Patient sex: F
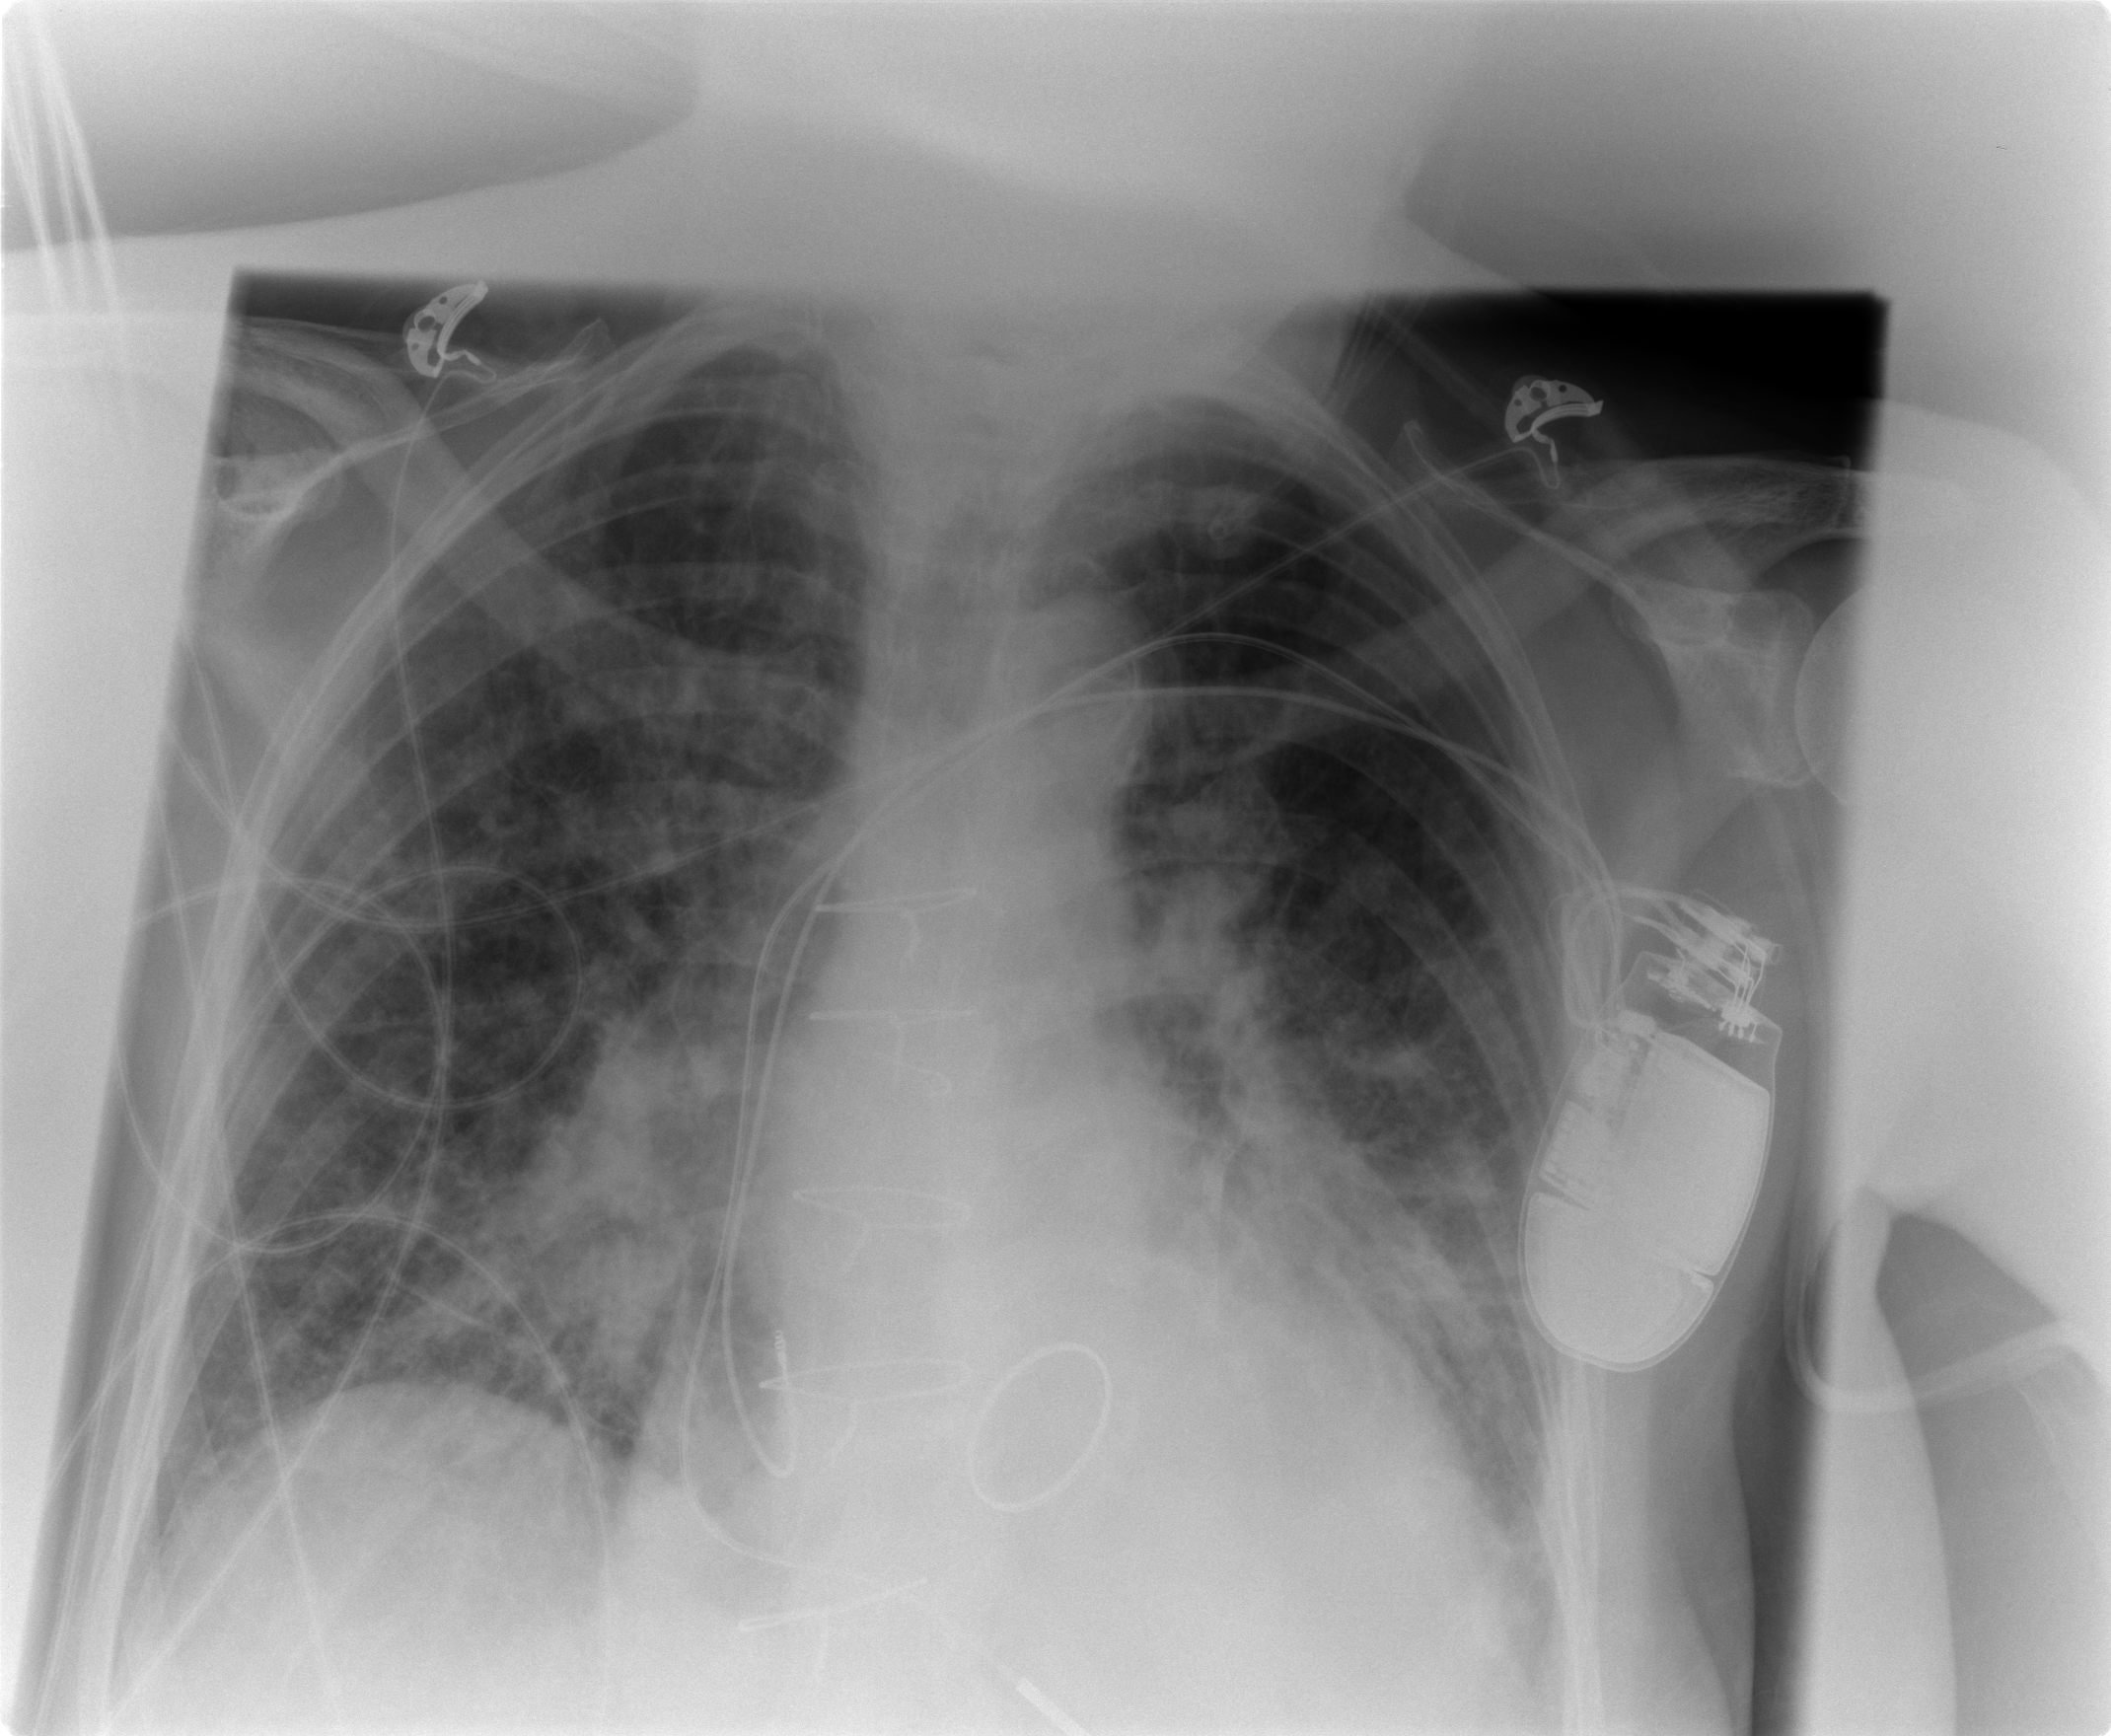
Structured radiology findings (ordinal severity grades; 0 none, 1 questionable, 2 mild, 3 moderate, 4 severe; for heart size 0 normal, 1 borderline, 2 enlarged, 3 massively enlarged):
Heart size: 2
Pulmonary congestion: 3
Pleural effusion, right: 0
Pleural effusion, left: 2
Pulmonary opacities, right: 3
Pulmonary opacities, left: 2
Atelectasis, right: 2
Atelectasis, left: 2